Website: macys
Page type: payment
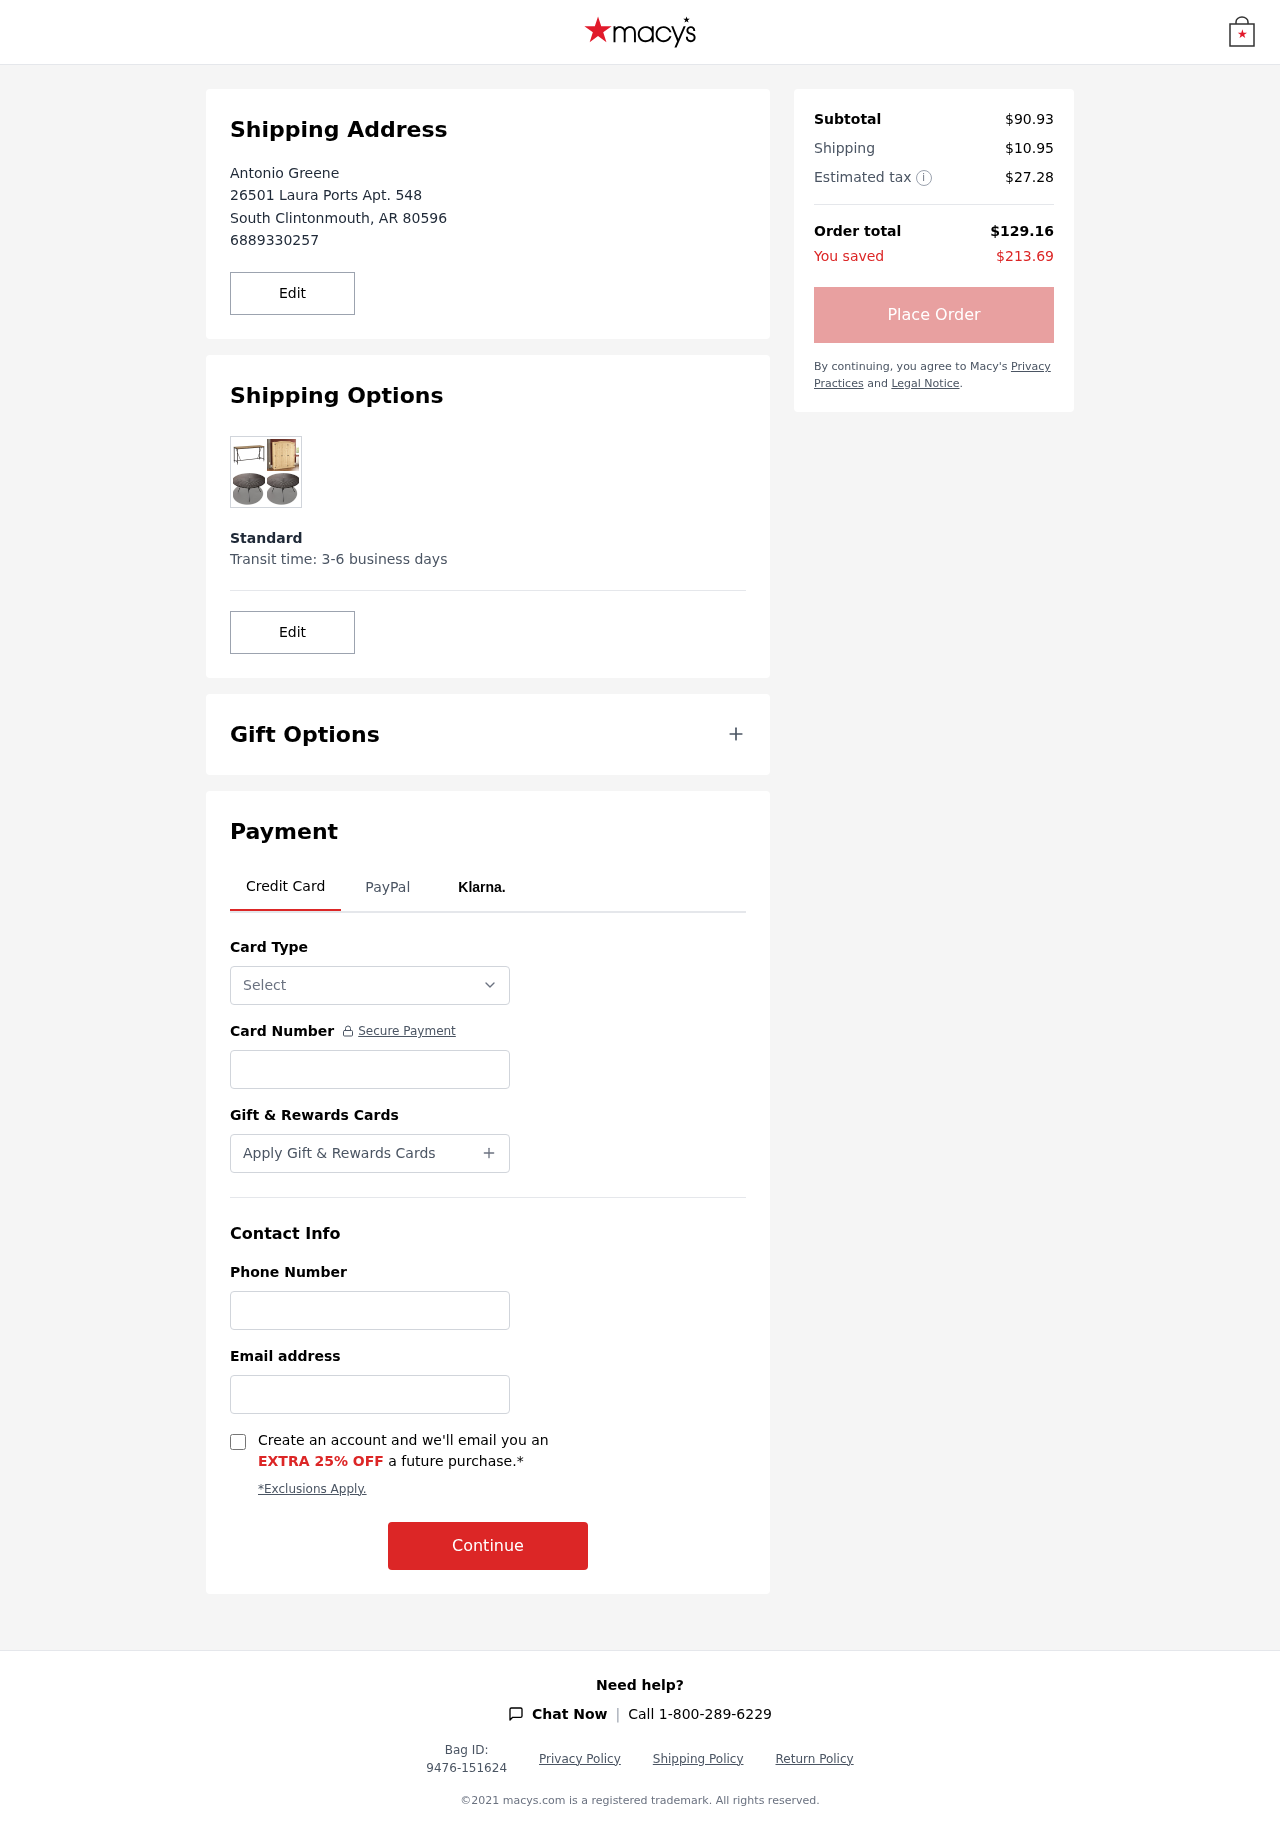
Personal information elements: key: PII_CARD_NUMBER
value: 3459 5931 8212 272
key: PII_CARD_TYPE
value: American Express
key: PII_CITY
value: South Clintonmouth
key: PII_EMAIL
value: agreene@yahoo.com
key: PII_FULLNAME
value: Antonio Greene
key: PII_PHONE
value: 6889330257
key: PII_POSTCODE
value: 80596
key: PII_STATE_ABBR
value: AR
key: PII_STREET
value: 26501 Laura Ports Apt. 548
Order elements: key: ORDER_SUBTOTAL
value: $90.93
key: ORDER_SHIPPING_COST
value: $10.95
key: ORDER_TAX
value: $27.28
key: ORDER_TOTAL
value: $129.16
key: ORDER_SAVINGS
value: $213.69